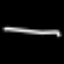
Label: octagon